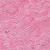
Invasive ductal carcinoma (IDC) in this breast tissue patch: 0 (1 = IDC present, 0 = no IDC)